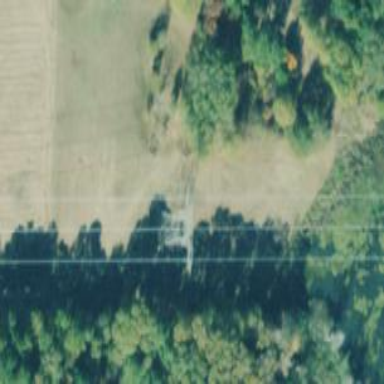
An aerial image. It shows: Lattice structure tower used for power distribution.